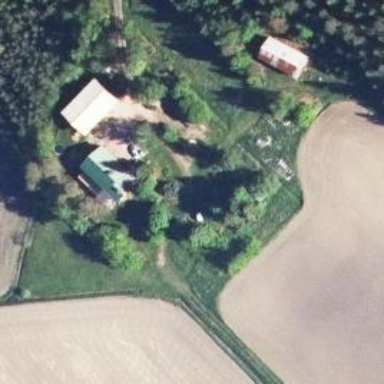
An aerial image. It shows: Farm.